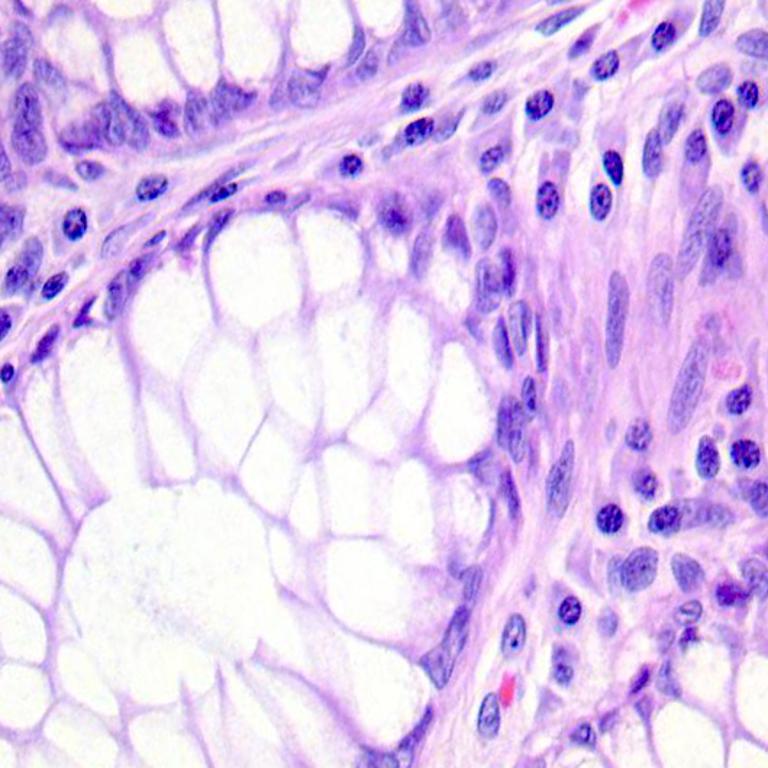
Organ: colon
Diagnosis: benign